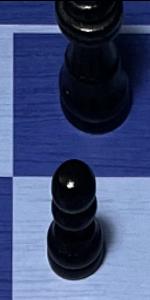
Label: Pawn_Black